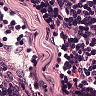
Metastatic tissue present: no